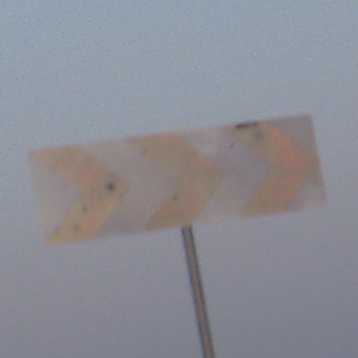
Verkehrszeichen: RichtungstafelnInKurvenGrossLinks
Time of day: SunriseSunset
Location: Outdoor (Nature)
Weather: Clear
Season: NotSpecified
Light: Natural